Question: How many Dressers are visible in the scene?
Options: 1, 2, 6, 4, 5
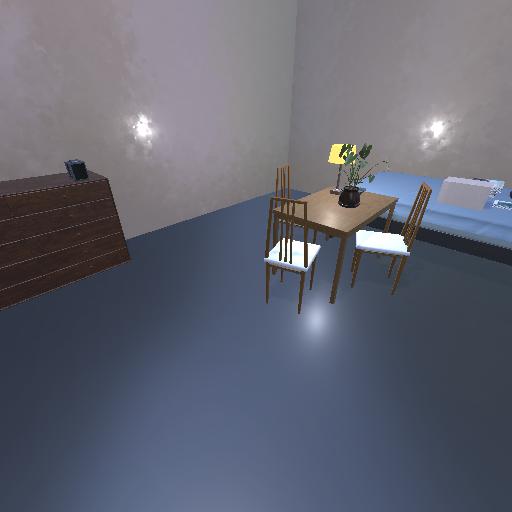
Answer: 1